Field crop: tomato
Growth stage: 2
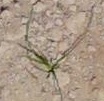
Species: cyperus